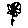
Label: flower